Interaction volume radius: 10 \u00c5
Interaction volume height: 25 \u00c5
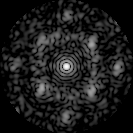
Disorder parameter: 0.6045